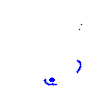
Particle: electron